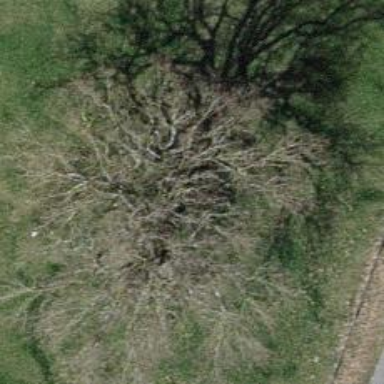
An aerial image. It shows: Broadleaved tree with lush leaves.